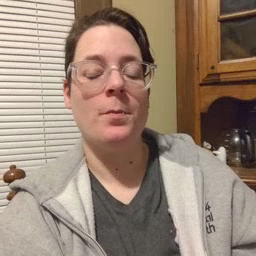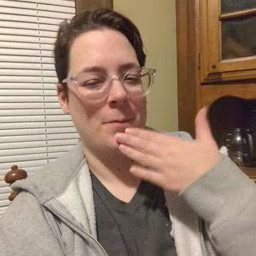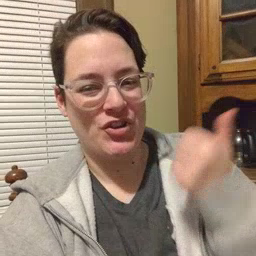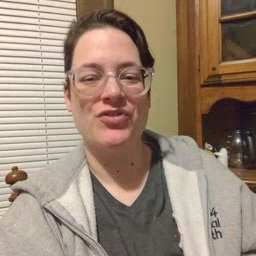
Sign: better